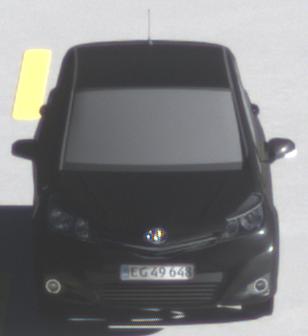
Make: Toyota
Model: Yaris 1.0
Detailed model: Yaris (XP9)
Model produced from: 2009/01
Model produced until: 2010/10
Doors: 3
Color: black
Road condition: dry road
Daytime: morning or afternoon
Contrast: high contrast